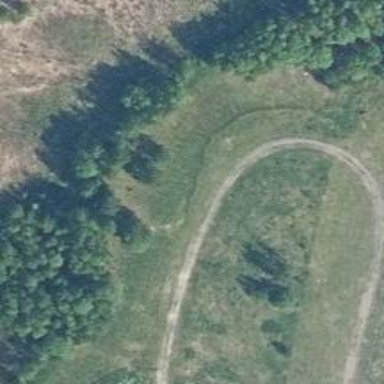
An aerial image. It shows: Disc golf hole.